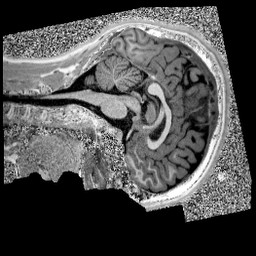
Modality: UNIT1
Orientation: sagittal
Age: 12
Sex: male
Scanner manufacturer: siemens
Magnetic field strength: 3 T
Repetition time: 4 s
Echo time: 0.00299 s